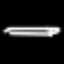
Label: pencil